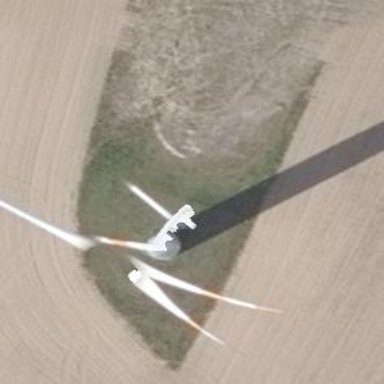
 specifically wind turbine manufactured by Vestas."